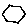
Label: hexagon